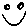
Label: smiley face